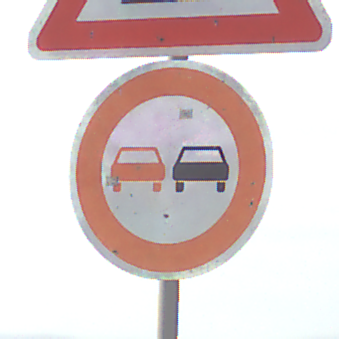
Verkehrszeichen: Ueberholverbot
Zusatzzeichen oben: UnzureichendesLichtraumprofil
Umgebung: Outdoor, Suburban
Tageszeit: MorningAfternoon
Wetter: PartlyCloudy
Licht: Natural
Jahreszeit: NotSpecified
Kontrast: HighContrast